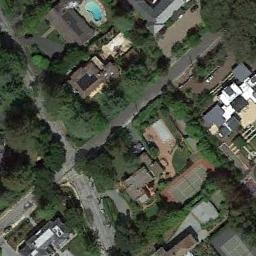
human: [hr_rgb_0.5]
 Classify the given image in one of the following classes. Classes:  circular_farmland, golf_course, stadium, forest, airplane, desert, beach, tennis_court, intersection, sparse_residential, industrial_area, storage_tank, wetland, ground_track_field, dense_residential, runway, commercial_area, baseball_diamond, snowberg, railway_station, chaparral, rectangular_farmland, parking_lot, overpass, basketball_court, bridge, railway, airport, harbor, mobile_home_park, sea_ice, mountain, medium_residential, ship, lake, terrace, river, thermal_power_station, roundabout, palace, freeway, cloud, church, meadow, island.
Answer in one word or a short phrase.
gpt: tennis_court